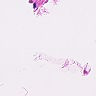
Metastatic tissue present: no